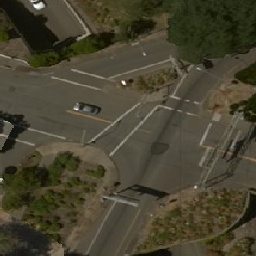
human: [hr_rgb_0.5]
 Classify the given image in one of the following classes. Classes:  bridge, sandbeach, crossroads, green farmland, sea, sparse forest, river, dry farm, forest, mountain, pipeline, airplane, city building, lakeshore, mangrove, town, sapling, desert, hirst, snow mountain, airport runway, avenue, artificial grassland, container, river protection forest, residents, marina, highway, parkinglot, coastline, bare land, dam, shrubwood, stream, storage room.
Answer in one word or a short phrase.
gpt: crossroads